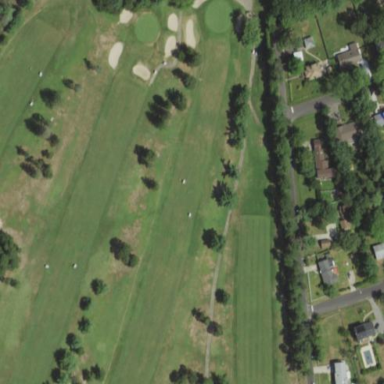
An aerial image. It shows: Area of rough grass used for golf.